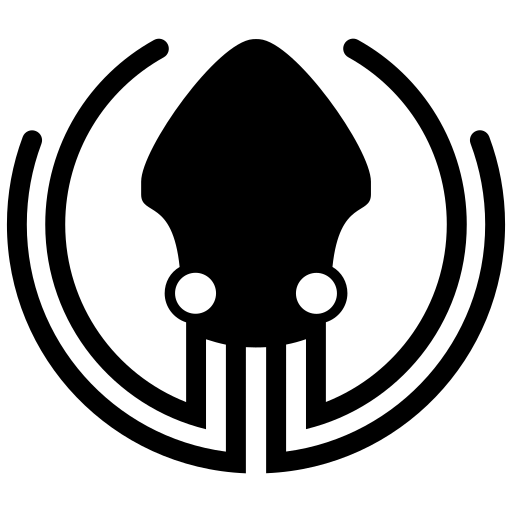
Tags: icon, FontAwesome, fa-icon, brand, gitkraken